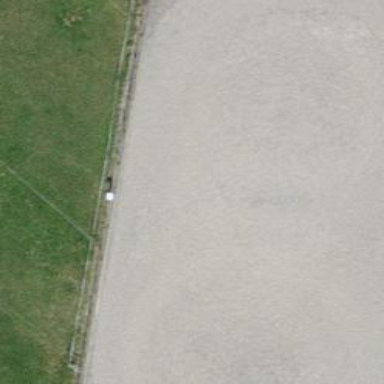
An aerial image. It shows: Equestrian pitch for leisure land sports.